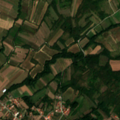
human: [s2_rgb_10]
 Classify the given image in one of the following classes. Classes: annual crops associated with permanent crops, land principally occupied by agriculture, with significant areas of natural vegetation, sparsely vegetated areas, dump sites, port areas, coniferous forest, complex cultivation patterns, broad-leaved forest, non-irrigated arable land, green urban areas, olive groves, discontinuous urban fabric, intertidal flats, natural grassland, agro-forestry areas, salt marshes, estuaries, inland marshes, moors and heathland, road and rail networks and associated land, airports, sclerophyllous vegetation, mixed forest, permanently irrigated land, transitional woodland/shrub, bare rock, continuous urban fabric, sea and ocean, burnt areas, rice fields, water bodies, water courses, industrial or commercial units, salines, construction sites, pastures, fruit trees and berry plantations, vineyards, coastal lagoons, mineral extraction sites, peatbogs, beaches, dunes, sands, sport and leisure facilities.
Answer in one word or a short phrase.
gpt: discontinuous urban fabric, non-irrigated arable land, complex cultivation patterns, land principally occupied by agriculture, with significant areas of natural vegetation, broad-leaved forest